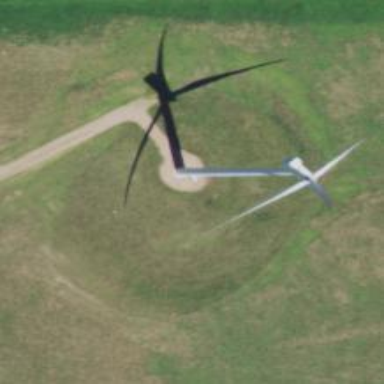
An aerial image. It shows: Wind turbine generator that utilizes wind as its source for generating electricity. It is of the horizontal axis type.